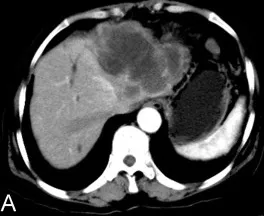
Preoperative and gross findings of tumor. (A) Computed tomography (CT) showed a large tumor lesion, 8.0 cm in diameter, in the left lobe of the liver.
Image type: radiology (ct)